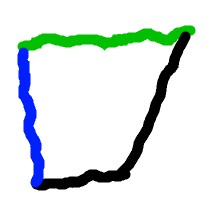
Shape: trapezoid